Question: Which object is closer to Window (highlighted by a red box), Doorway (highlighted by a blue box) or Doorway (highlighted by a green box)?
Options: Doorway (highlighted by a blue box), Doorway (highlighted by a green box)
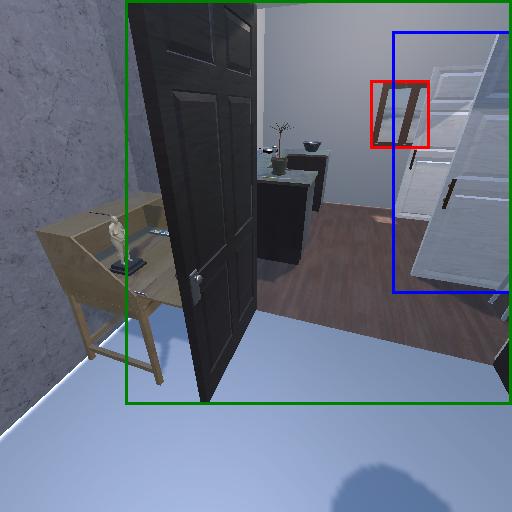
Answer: Doorway (highlighted by a blue box)